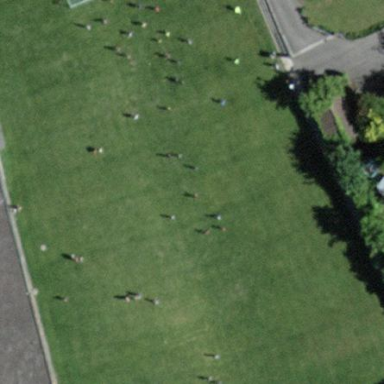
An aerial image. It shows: Grass pitch designated for soccer.